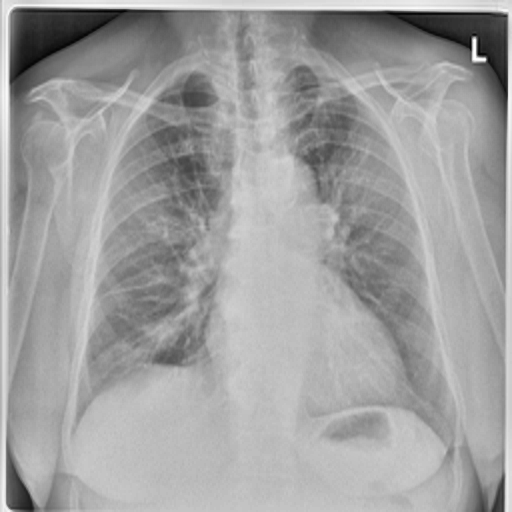
Finding: TUBERCULOSIS